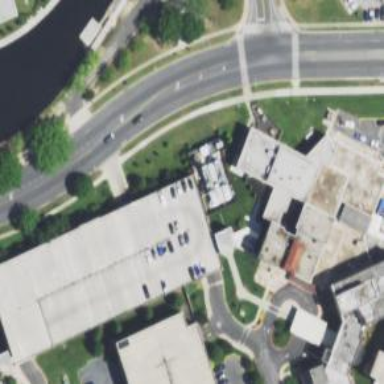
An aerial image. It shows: Hospital building.